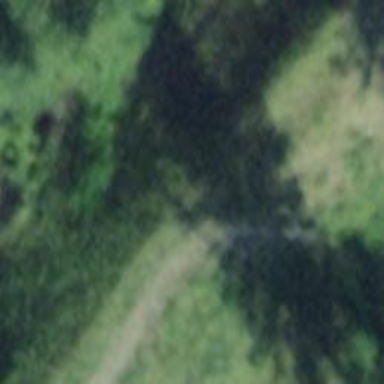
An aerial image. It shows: Path on the ground.